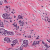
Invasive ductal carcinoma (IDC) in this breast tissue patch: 1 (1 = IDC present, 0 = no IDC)